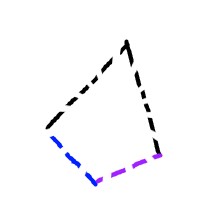
Shape: kite